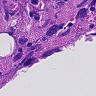
Metastatic tissue present: yes